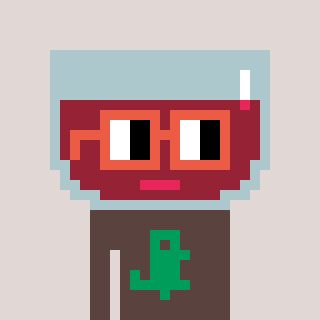
a pixel art character with square orange glasses, a wine-shaped head and a darkbrown-colored body on a warm background